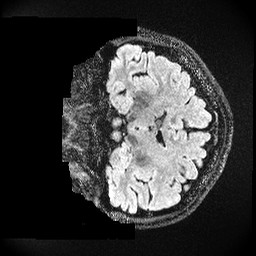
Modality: FLAIR
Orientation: coronal
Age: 45
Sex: female
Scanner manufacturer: ge
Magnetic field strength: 3 T
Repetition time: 4.802 s
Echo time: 0.1171 s